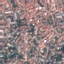
Land use / land cover: Residential